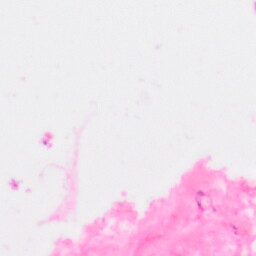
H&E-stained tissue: Colon